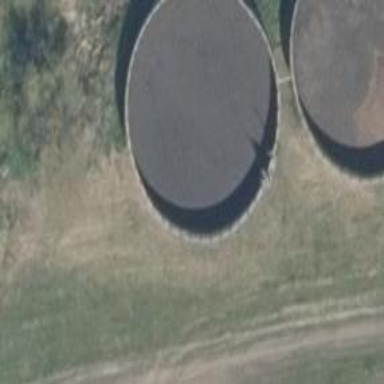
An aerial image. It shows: Slurry tank building.